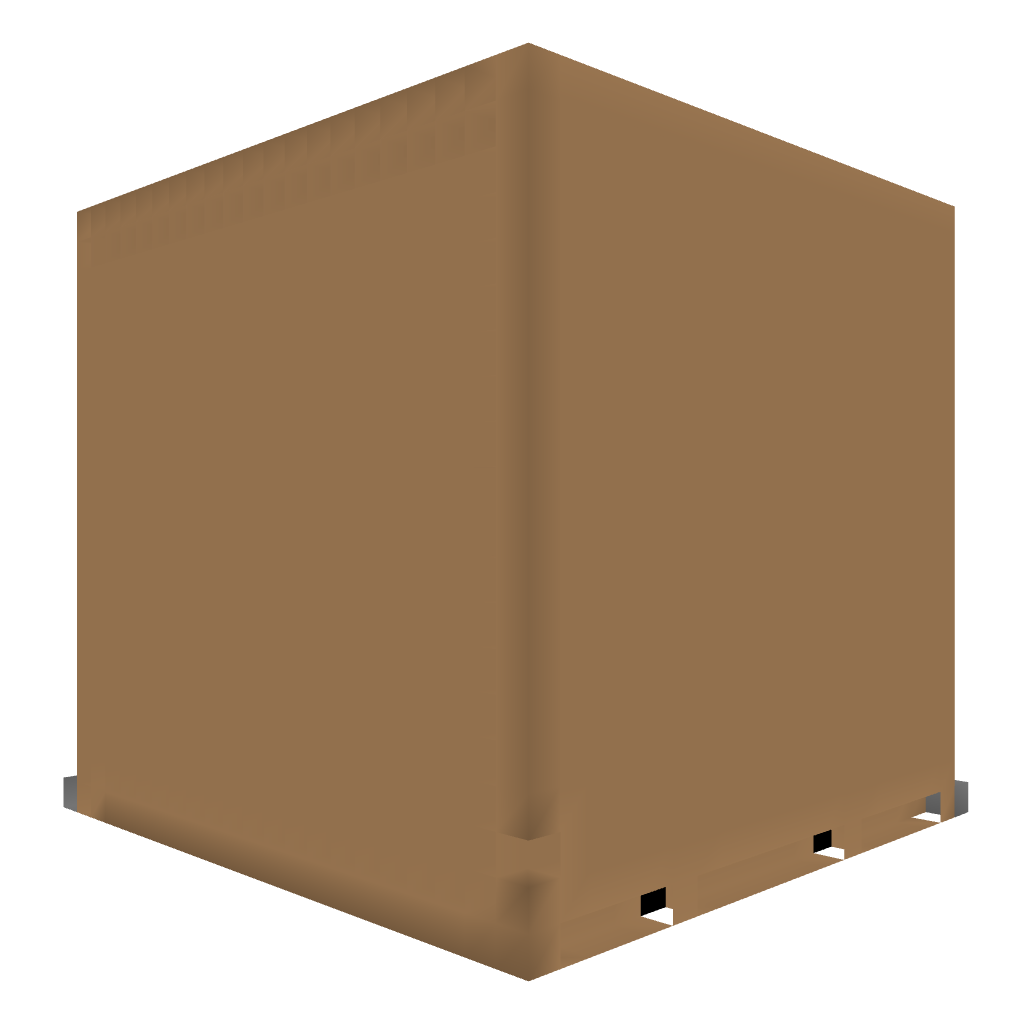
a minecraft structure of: My House By niero bad low quality